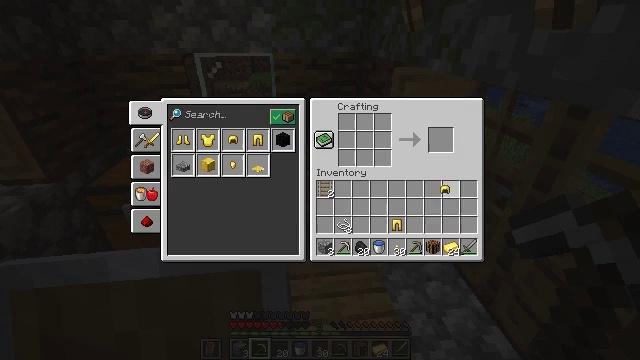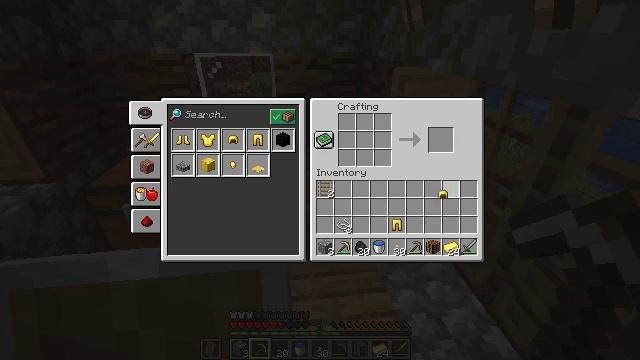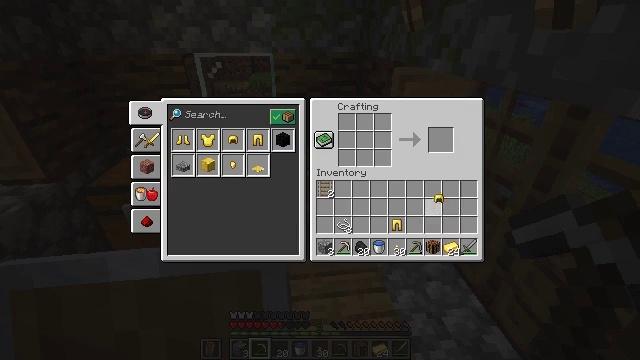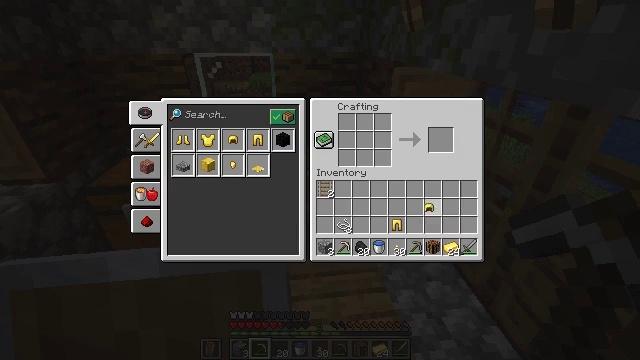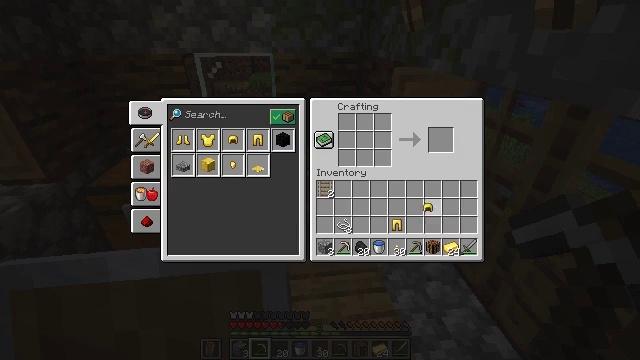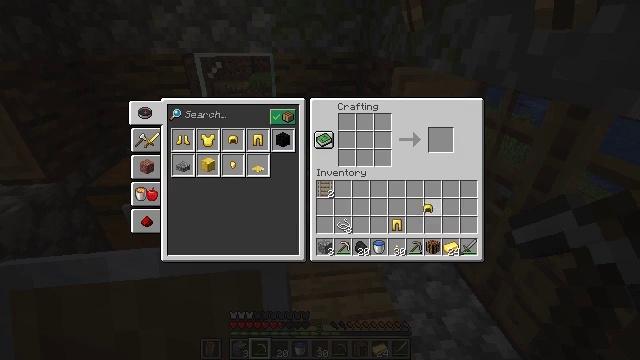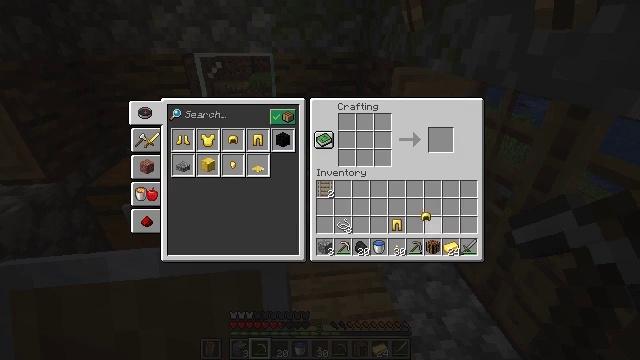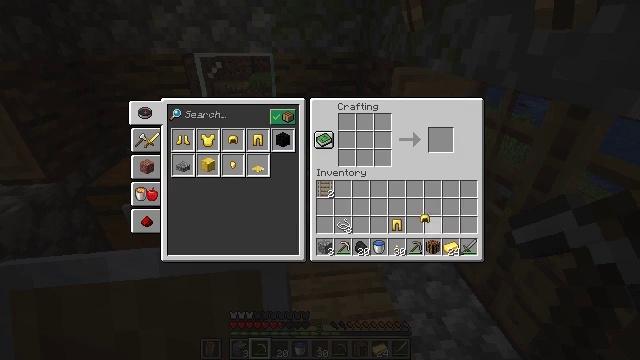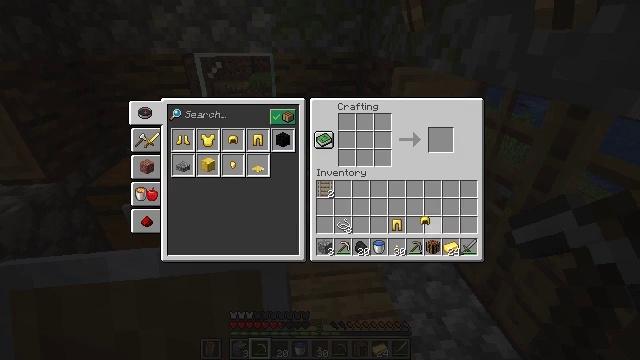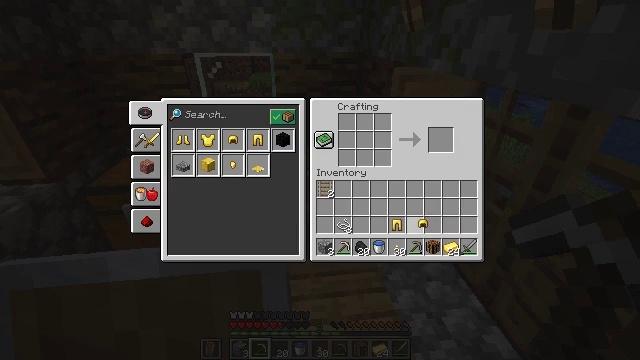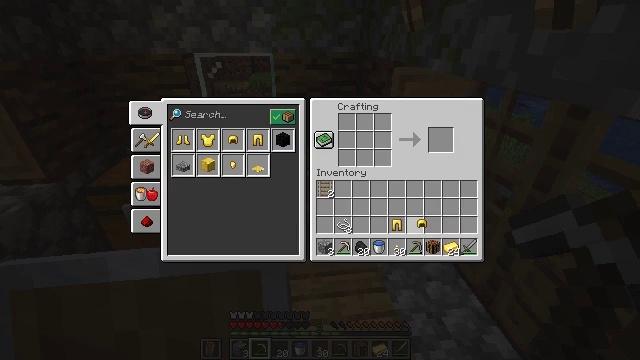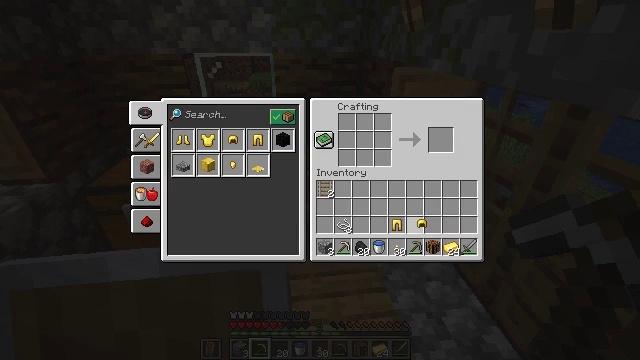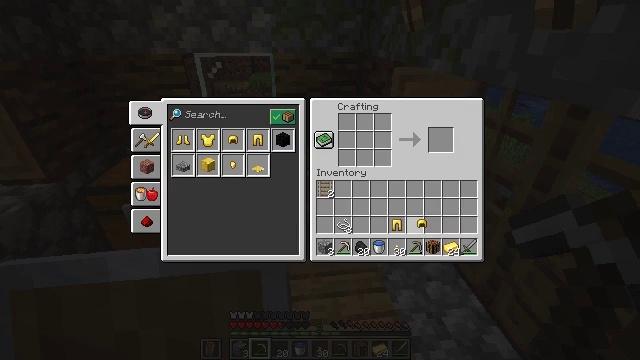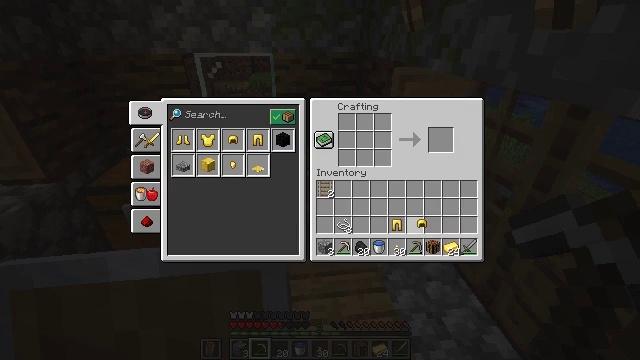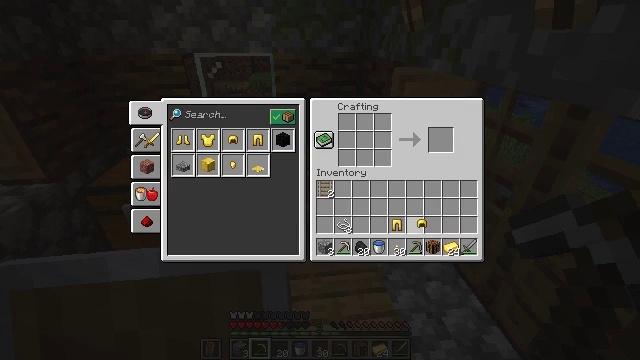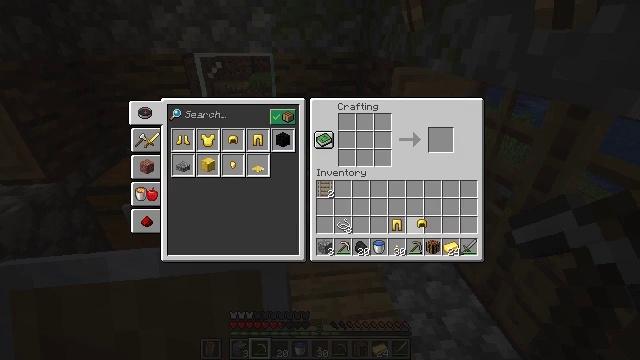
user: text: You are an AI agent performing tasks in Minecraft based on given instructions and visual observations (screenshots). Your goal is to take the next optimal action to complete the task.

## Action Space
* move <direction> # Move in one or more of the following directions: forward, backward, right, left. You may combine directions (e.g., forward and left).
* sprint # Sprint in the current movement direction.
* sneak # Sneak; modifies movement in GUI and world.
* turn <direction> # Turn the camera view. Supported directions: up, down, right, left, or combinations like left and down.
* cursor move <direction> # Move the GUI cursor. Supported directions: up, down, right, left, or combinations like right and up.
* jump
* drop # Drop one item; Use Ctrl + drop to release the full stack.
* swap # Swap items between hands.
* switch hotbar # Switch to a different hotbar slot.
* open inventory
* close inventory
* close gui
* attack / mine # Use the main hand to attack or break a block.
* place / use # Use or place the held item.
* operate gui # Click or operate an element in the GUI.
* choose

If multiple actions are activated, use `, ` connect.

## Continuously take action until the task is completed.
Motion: motion action
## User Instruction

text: Open the crafting table and craft golden boots.
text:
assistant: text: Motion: no_op
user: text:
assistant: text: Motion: no_op
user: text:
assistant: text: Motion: turn left and down
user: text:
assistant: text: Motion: no_op
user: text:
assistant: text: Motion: no_op
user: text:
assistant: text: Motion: turn down
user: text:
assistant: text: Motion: no_op
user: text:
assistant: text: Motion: no_op
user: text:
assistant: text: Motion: no_op
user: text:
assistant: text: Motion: no_op
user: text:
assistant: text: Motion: no_op
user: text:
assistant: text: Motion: no_op
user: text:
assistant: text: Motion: no_op
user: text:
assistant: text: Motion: no_op
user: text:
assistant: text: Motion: no_op
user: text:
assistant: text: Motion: attack / mine
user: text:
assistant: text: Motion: attack / mine
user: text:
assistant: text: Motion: attack / mine
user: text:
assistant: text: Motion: attack / mine
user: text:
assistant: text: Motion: no_op
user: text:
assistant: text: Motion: no_op
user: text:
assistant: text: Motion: no_op
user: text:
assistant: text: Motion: turn left
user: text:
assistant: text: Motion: turn left
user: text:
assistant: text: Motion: turn left
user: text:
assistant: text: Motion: turn left and up
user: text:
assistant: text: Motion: turn left
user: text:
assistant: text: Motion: no_op
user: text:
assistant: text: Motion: no_op
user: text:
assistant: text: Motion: no_op